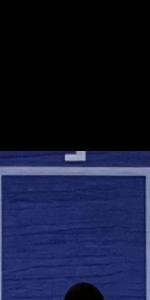
Label: Empty